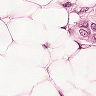
Metastatic tissue present: yes